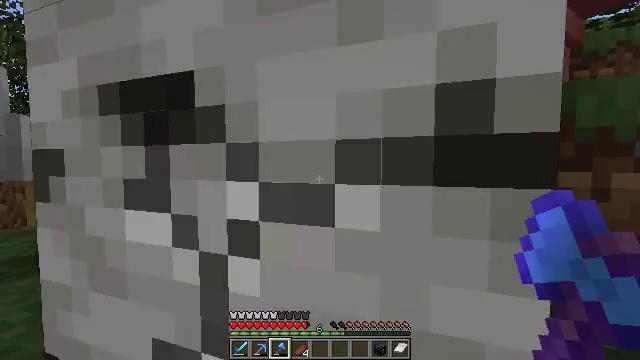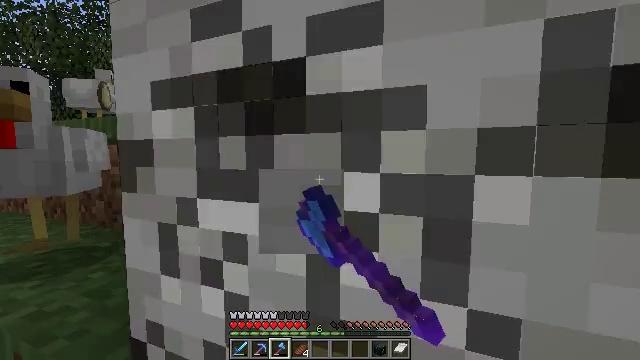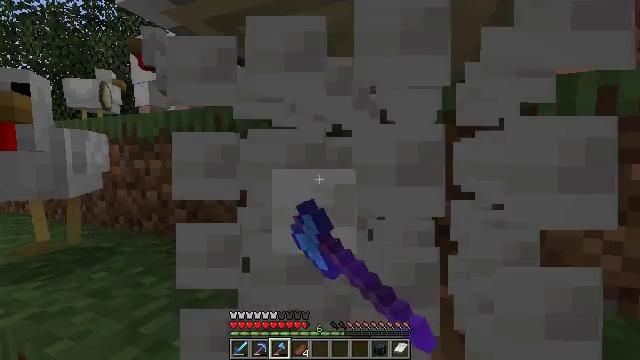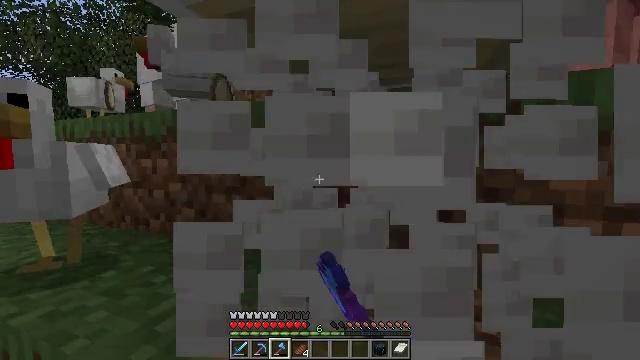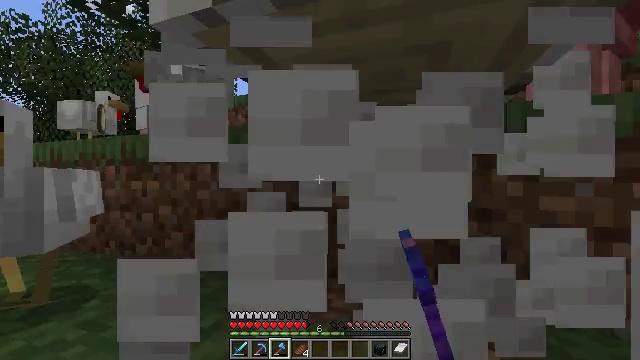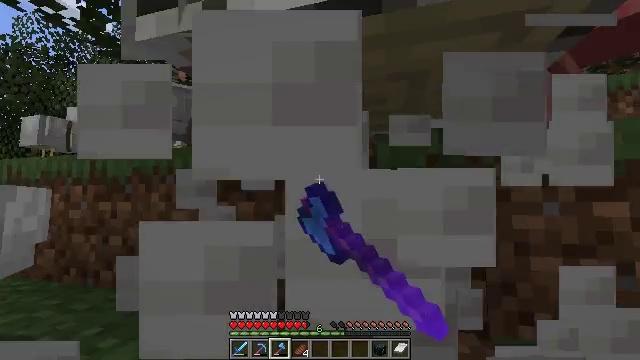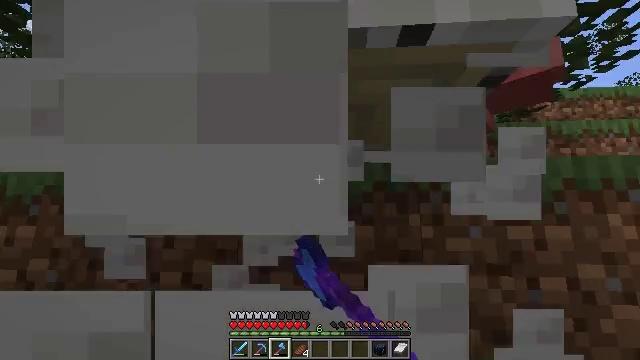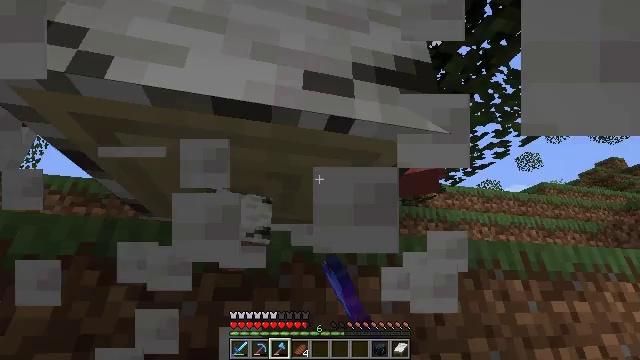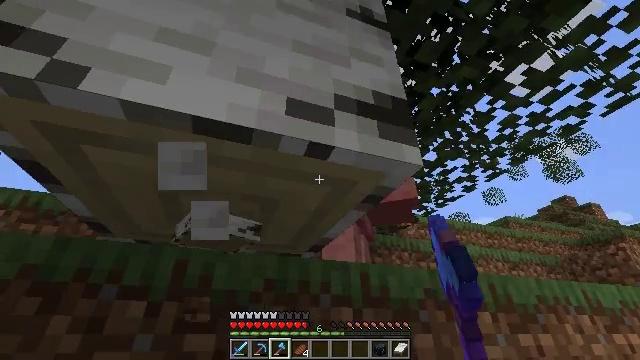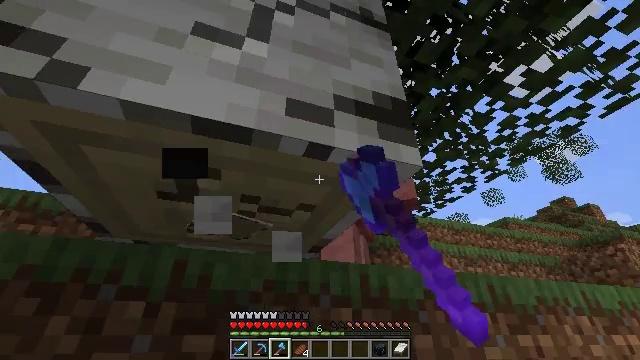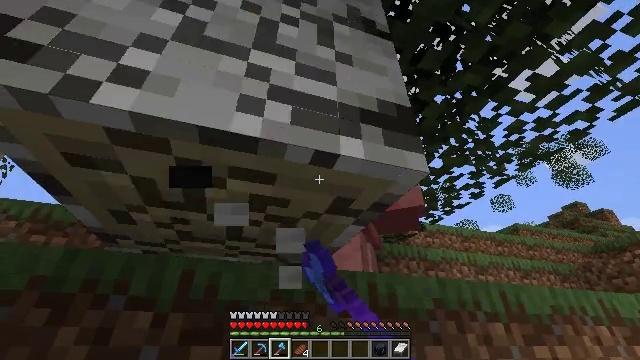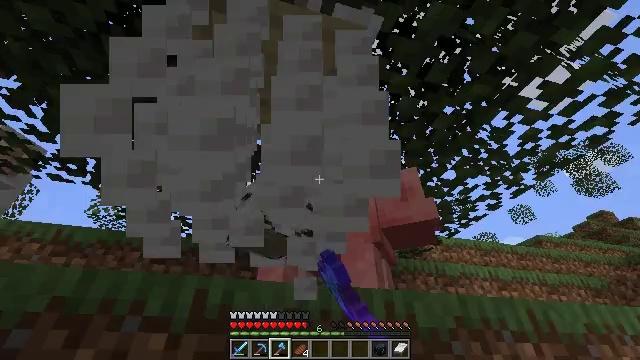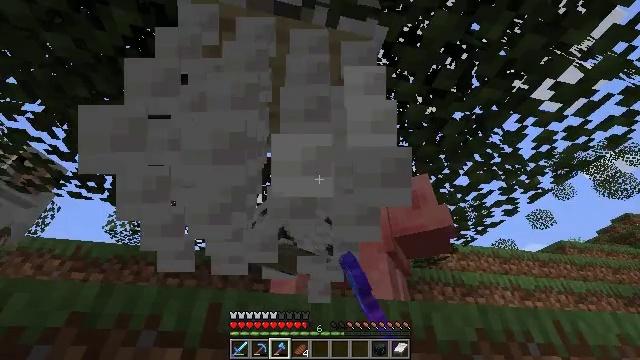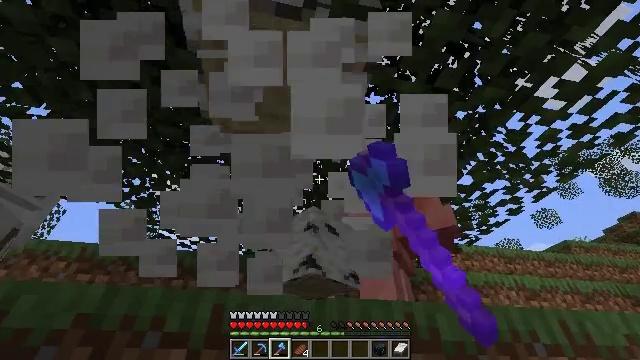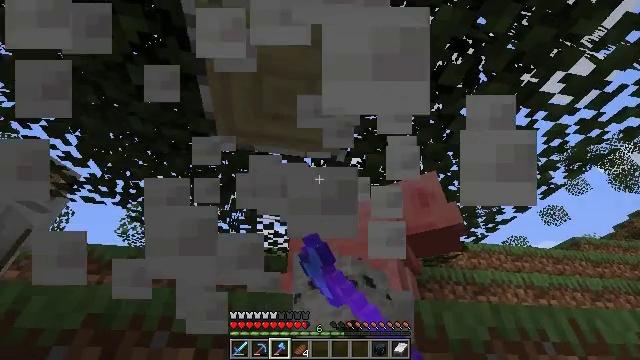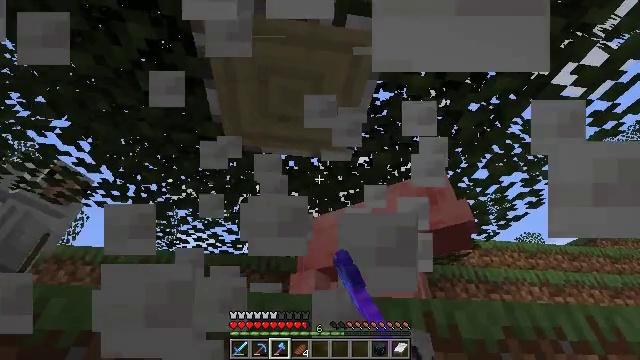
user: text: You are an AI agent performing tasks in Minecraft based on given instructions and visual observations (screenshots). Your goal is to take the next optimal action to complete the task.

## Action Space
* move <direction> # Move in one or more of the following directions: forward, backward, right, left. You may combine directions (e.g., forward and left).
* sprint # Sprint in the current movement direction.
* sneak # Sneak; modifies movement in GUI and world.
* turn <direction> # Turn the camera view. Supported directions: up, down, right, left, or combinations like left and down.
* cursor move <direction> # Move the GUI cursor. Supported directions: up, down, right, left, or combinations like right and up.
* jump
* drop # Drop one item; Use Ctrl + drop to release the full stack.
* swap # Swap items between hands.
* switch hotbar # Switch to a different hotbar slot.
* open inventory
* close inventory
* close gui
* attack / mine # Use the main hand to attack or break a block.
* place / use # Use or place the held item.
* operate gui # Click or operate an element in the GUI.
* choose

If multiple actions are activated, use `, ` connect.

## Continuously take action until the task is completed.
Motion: motion action
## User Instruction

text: Gather birch log for crafting.
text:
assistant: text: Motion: turn left and down, attack / mine
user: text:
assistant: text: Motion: attack / mine
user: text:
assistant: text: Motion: attack / mine
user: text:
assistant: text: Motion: turn right and up, attack / mine
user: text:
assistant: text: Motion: turn right and up, attack / mine
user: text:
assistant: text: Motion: turn right and up, attack / mine
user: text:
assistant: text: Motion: turn right and up, attack / mine
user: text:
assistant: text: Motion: turn right and up, attack / mine
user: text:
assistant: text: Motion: attack / mine
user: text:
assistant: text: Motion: turn left and up, attack / mine
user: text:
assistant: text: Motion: turn left and up, attack / mine
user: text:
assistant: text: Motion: turn left and up, attack / mine
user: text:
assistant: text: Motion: attack / mine
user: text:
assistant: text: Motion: turn left, attack / mine
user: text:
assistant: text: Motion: turn left, attack / mine
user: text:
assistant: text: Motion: move forward, turn left and up, attack / mine, jump
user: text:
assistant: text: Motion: move forward, turn up, attack / mine, jump
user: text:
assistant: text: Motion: move forward, jump
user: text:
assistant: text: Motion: move forward, jump
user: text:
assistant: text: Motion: move forward, turn up, jump
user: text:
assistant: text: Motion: move forward, turn left and down, jump
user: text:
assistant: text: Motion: move forward
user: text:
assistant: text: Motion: move forward
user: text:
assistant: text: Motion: move forward
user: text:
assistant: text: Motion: move forward, turn up
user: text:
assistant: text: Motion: turn up
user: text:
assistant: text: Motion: turn left and up, attack / mine
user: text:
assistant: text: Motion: turn left and up, attack / mine
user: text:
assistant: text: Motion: turn left and up, attack / mine
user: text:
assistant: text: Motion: turn up, attack / mine